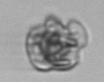
Label: Karenia